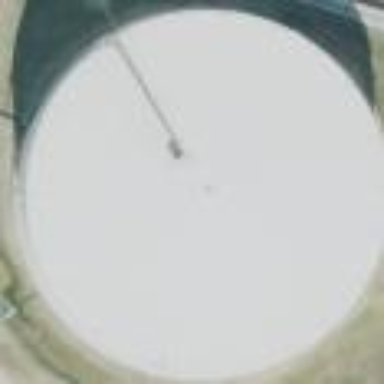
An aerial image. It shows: Storage tank building.